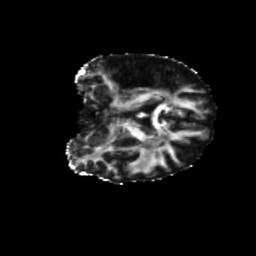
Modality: FA
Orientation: coronal
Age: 36
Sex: female
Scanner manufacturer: siemens
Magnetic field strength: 3 T
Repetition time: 5.25 s
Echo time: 0.08 s